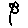
Label: flower